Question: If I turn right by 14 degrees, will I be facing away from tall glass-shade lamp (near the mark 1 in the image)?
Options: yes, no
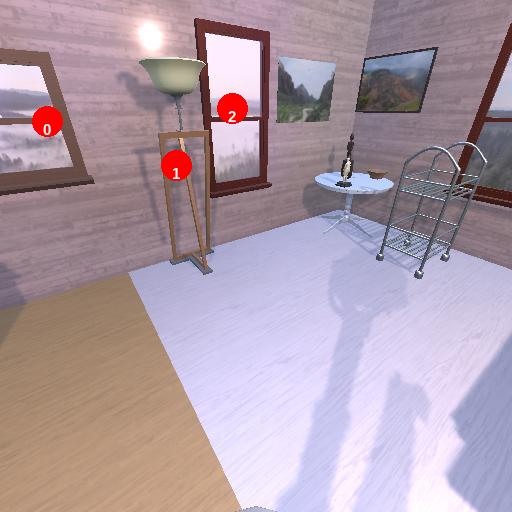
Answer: yes